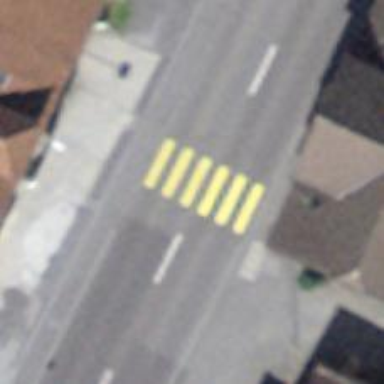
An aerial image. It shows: Zebra crossing on the road.